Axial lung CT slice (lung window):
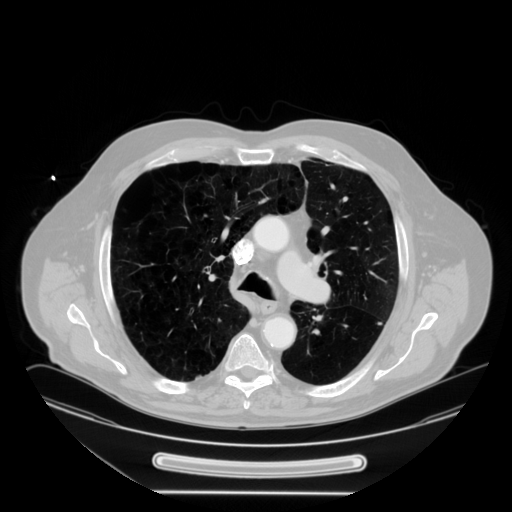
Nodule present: no